I will show an image sequence of human cooking. I have annotated the images with numbered circles. Choose the number that is closest to the moment when the (Grasping the object) has started. You are a five-time world champion in this game. Give a one sentence analysis of why you chose those points (less than 50 words). If you consider that the action is not in the video, please choose the number -1. Provide your answer at the end in a json file of this format: {"points": []}
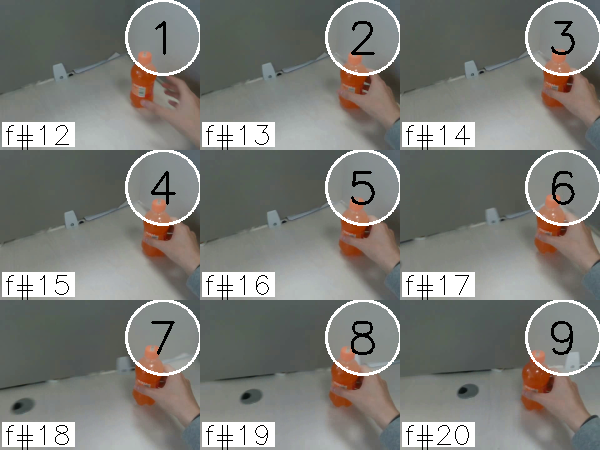
Frame 3 shows the clearest moment of hand-object contact.
{"points": [3]}